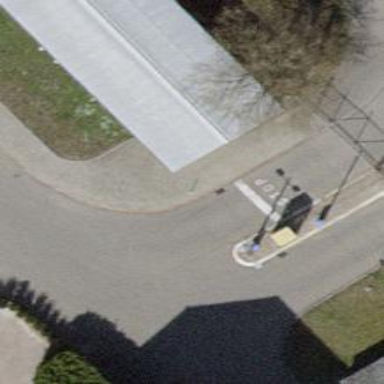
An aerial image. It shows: Lift gate barrier.